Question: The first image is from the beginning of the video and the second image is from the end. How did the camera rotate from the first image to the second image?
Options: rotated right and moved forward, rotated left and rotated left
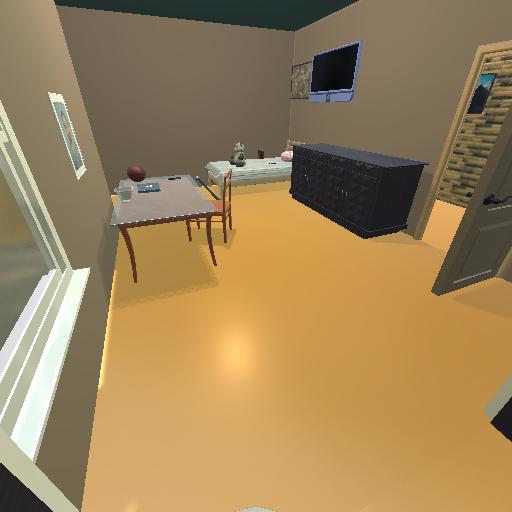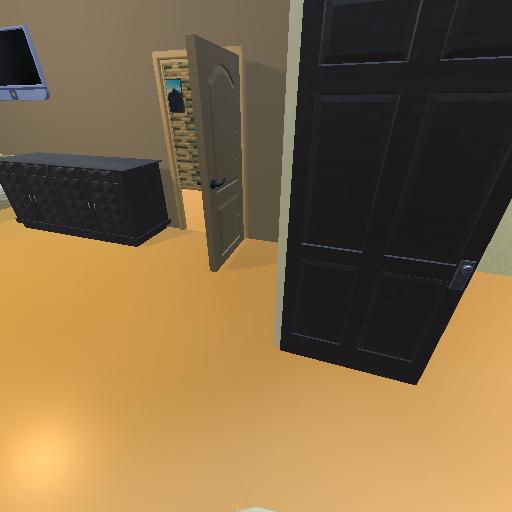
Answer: rotated right and moved forward